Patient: sex M, age 73
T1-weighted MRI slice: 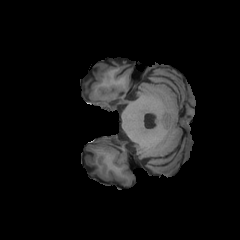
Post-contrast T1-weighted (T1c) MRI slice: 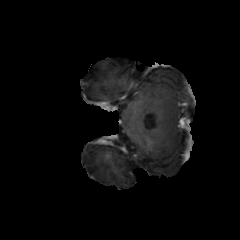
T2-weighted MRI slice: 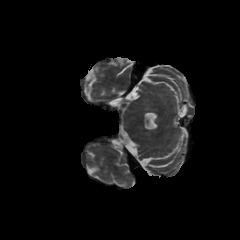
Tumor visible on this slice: no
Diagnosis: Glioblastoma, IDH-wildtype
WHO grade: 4